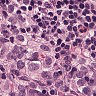
Metastatic tissue present: yes